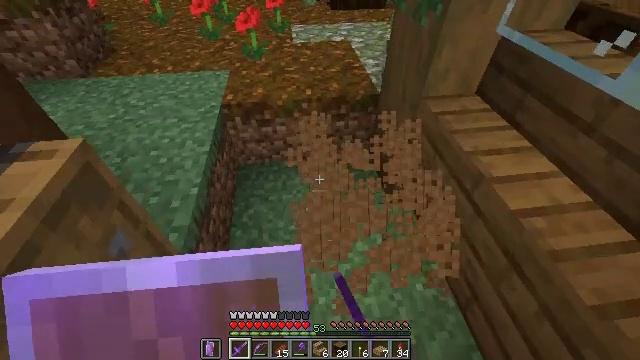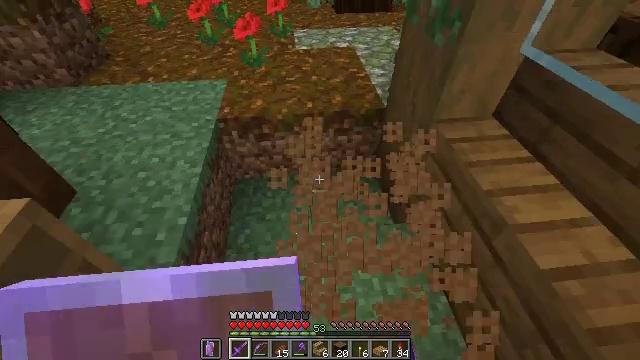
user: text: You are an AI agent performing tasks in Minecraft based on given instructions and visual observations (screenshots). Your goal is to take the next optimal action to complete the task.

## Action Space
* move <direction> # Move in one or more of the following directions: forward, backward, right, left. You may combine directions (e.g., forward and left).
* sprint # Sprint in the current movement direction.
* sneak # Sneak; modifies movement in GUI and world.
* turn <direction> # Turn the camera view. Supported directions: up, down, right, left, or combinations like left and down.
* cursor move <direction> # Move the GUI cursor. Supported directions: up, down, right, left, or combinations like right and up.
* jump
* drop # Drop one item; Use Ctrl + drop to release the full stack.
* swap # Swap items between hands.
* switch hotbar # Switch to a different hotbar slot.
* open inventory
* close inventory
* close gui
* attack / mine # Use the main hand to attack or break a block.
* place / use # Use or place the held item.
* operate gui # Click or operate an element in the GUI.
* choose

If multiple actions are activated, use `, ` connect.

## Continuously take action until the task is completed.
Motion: motion action
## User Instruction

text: Dismantle the scaffolding.
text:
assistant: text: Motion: move forward
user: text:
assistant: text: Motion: no_op